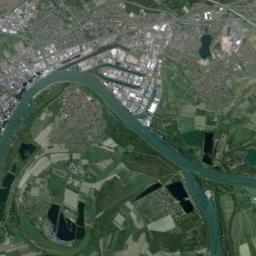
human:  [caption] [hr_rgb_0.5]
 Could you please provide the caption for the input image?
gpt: The dark green river with a tributary is flanked by some fields and residential areas .

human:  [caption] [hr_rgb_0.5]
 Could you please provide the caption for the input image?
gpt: The river is surrounded by trees .

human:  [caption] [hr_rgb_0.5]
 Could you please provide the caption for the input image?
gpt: A curved, Wavy, Light-blue river with tributaries and lakes next to it, With green and tan mixed fields and bustling cities on both sides .

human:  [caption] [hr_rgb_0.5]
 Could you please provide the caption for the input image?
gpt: The river goes through farmland and houses .

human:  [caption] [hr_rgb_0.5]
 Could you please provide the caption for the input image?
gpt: There are many green farmlands and buildings near the river .